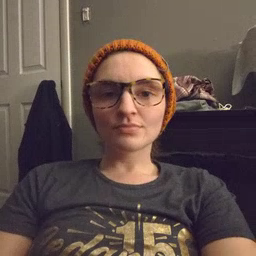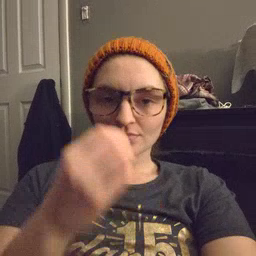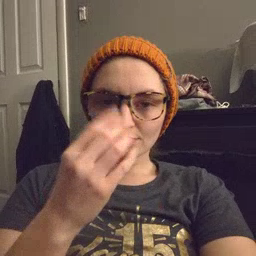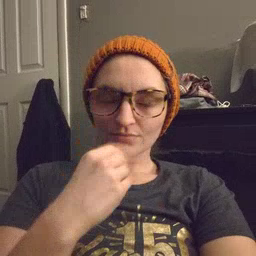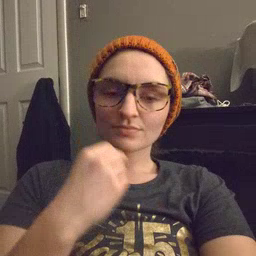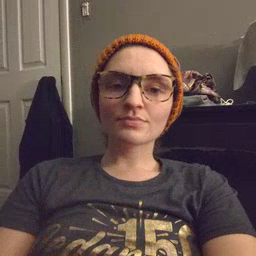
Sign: sleepy